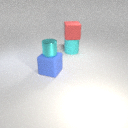
large blue rubber cube below small cyan metal cylinder